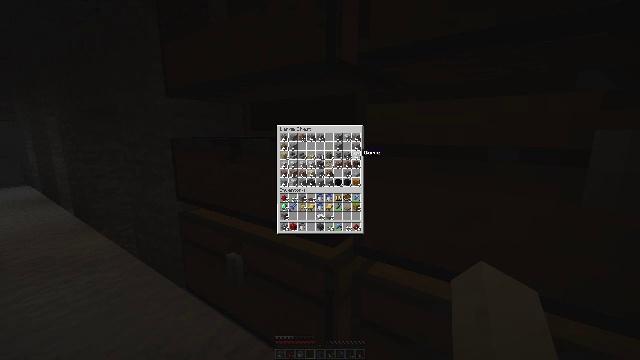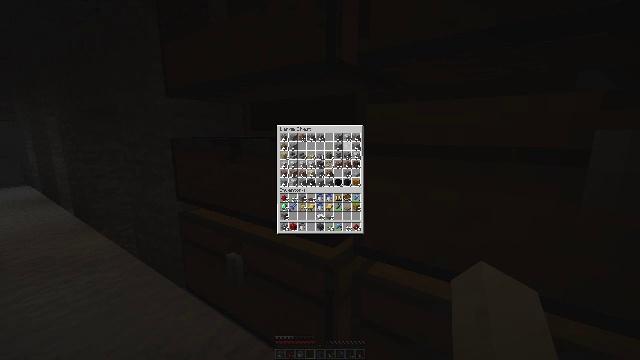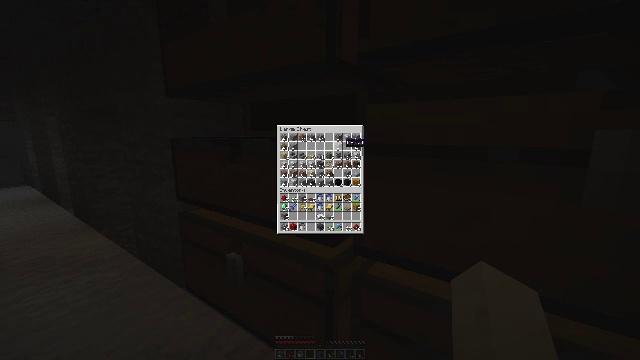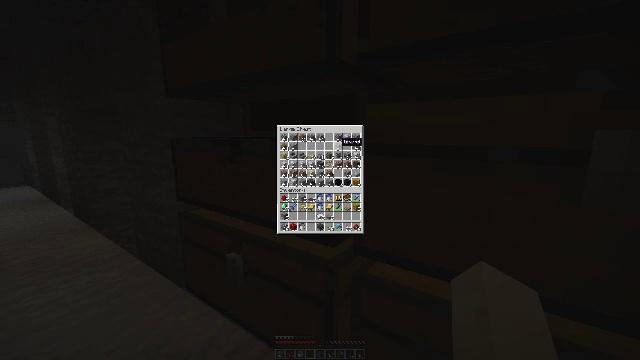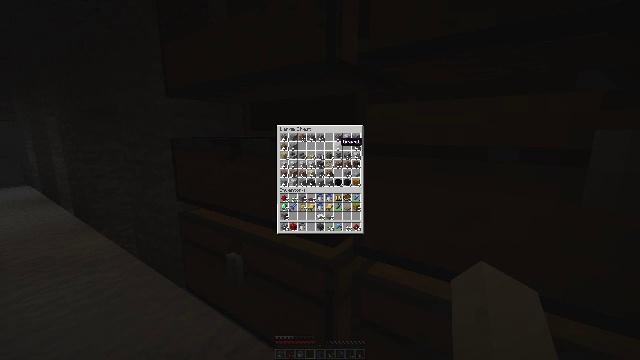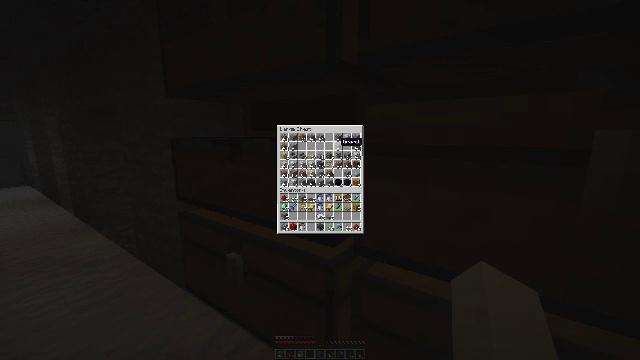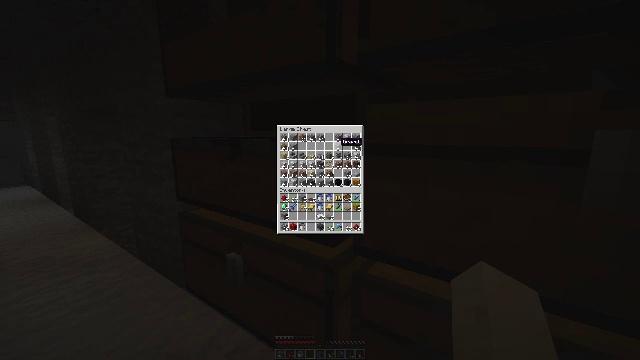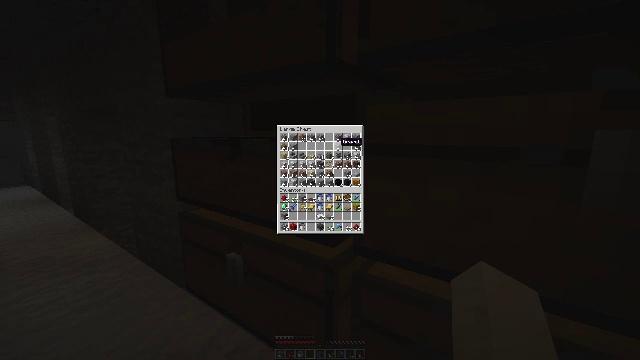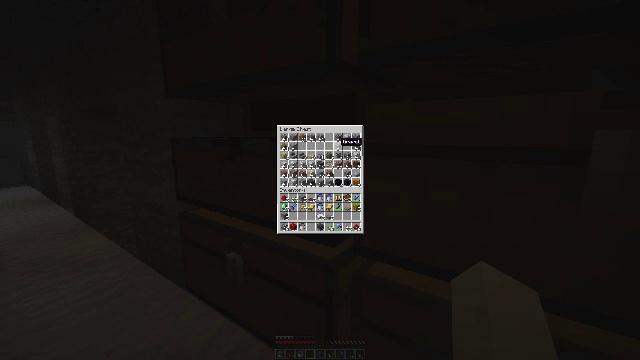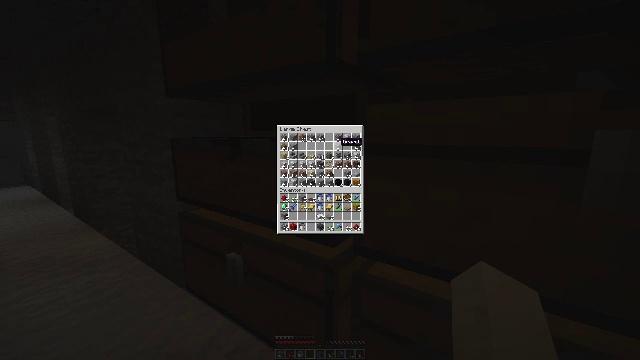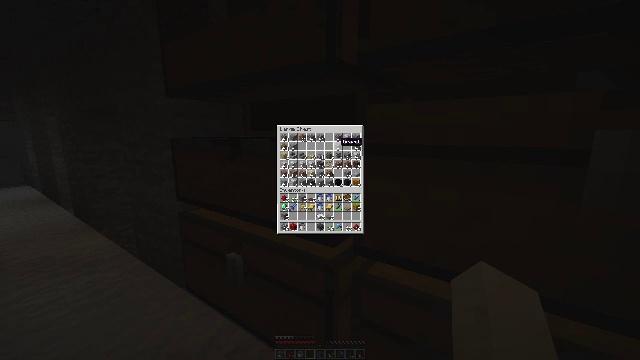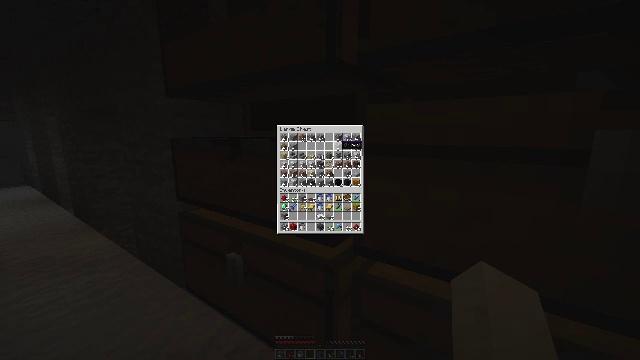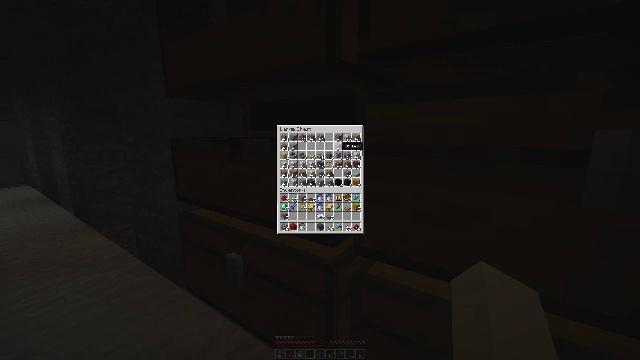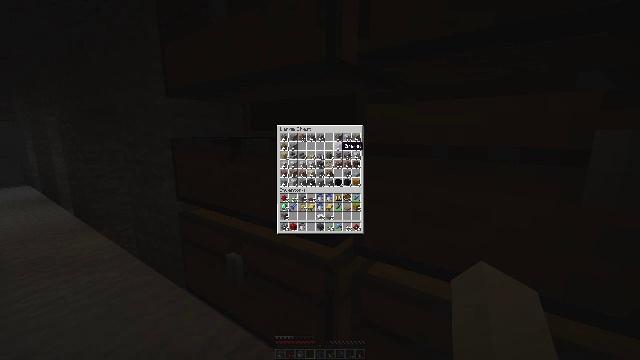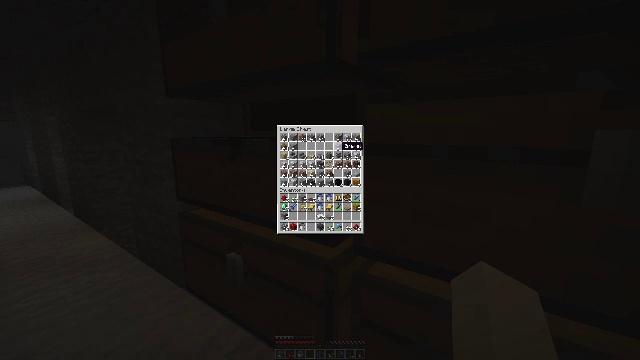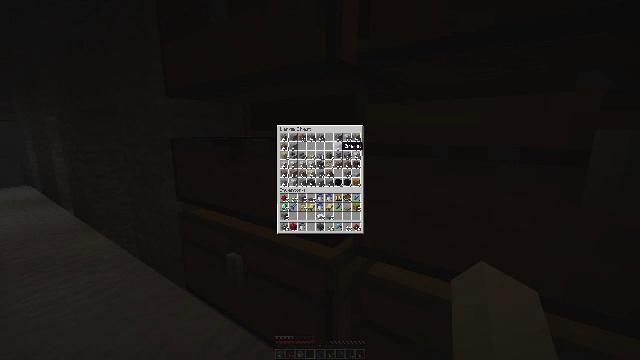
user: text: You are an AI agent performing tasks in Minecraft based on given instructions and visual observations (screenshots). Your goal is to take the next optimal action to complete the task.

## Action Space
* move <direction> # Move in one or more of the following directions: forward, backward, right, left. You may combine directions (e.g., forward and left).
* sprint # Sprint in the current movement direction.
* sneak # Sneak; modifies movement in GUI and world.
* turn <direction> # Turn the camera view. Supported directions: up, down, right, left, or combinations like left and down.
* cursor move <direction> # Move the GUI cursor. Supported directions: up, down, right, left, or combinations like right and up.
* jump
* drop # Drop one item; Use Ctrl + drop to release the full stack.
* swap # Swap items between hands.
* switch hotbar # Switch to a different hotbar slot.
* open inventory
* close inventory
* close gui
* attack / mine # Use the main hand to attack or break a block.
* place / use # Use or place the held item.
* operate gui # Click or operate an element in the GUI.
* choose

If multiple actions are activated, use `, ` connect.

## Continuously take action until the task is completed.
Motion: motion action
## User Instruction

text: Remove the grindstone from its place.
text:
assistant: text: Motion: turn left and up
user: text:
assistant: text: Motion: turn left
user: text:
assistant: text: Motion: no_op
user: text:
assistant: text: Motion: no_op
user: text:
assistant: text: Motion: no_op
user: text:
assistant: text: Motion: no_op
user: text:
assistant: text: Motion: no_op
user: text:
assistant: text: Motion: no_op
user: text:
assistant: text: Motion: no_op
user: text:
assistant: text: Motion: no_op
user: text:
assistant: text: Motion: no_op
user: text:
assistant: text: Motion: no_op
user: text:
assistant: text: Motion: no_op
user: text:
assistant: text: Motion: no_op
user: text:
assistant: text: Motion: no_op
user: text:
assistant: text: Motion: no_op
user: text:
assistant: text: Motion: no_op
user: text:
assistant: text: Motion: no_op
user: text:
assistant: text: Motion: no_op
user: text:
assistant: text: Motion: no_op
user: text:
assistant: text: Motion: no_op
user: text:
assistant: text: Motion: no_op
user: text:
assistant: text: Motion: no_op
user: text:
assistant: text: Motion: turn down
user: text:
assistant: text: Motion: turn down
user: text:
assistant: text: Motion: turn right and down
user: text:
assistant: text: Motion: turn right and down
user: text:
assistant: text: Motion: no_op
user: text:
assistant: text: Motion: no_op
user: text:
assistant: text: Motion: no_op